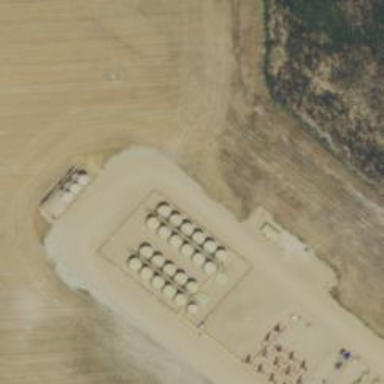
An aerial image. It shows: Storage tank that is man-made.